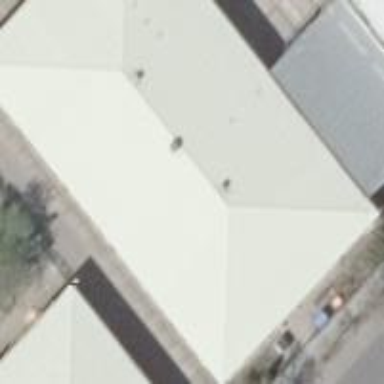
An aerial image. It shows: Building.